Field crop: maize
Growth stage: 2
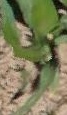
Species: maize